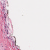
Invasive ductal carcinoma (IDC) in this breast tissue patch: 0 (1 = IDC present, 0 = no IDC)